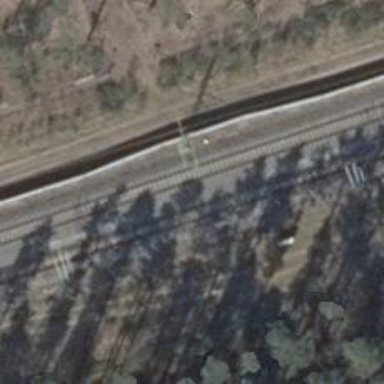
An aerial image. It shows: Junction on the railway.